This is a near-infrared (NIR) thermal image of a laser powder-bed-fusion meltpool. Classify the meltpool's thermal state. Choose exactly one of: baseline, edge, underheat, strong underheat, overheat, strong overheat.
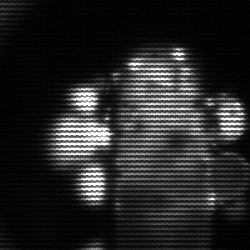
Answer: strong underheat